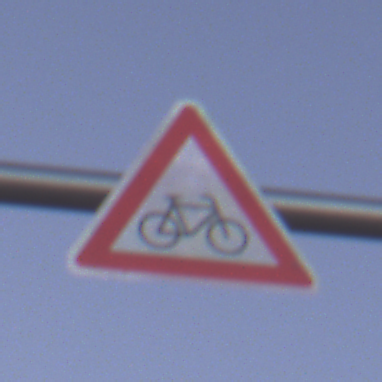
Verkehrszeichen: RadverkehrLinks
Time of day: Dusk
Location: Outdoor (Nature)
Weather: Clear
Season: NotSpecified
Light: Natural